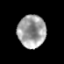
Tissue: prostate
Cell type: T cells
Senescence score: 0.3568
Nuclear area (px): 901
Mean DAPI intensity: 159.114